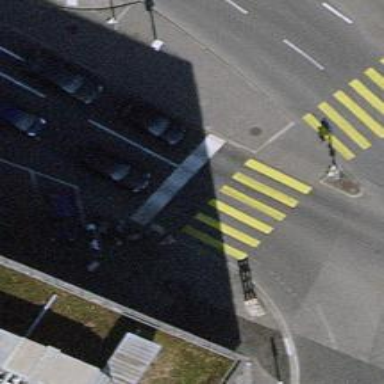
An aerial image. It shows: Road with traffic signals.